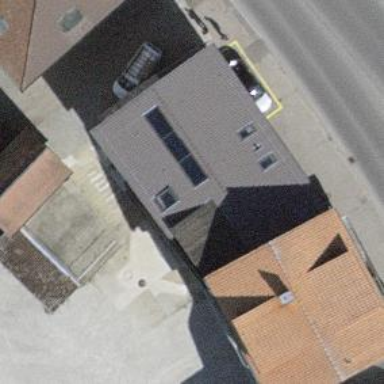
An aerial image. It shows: Building with ridged roof.